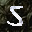
Label: 5